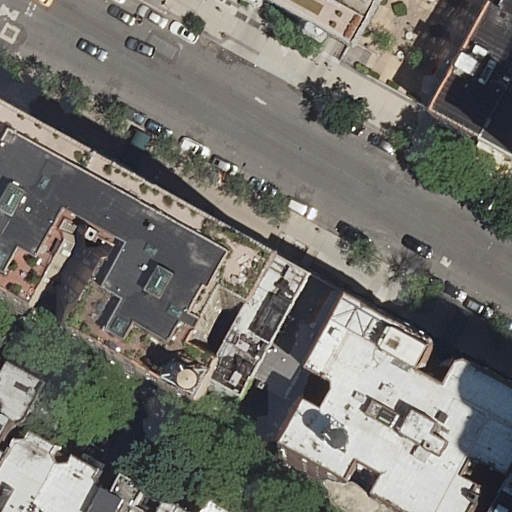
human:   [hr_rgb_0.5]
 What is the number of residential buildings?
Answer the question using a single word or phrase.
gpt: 14

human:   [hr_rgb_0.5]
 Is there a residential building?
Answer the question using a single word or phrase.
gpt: yes

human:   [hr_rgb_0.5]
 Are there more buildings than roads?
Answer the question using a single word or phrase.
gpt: yes

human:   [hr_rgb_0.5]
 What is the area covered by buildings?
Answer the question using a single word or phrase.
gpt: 2207m2

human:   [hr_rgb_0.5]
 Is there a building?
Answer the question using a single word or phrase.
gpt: yes

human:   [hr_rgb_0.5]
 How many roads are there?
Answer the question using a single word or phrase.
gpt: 1

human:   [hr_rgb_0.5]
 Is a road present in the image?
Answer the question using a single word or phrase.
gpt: yes

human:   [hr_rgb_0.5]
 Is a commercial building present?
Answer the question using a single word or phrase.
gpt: no

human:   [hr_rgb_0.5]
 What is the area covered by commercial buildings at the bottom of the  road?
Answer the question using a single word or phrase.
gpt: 0m2

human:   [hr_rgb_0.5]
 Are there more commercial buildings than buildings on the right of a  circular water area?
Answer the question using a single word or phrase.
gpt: no

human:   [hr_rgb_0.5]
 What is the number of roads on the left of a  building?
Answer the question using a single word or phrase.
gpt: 1

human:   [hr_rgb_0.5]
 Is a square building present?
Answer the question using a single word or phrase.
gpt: no

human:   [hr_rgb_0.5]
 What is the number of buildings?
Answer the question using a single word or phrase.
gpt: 14

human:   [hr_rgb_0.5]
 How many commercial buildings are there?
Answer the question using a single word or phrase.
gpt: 0

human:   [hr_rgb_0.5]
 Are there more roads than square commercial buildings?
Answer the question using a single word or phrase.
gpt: yes

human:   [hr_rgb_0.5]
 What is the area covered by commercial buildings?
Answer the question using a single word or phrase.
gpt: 0m2

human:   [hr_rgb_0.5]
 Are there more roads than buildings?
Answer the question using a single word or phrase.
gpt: no

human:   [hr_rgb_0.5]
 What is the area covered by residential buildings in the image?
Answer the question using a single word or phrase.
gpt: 2207m2

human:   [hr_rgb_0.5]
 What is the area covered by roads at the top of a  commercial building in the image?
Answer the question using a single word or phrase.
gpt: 0m2

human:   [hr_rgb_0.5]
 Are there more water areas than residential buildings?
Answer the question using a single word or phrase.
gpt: no

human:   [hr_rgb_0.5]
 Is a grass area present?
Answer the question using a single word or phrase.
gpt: no

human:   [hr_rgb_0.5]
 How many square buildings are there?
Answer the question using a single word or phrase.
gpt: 0

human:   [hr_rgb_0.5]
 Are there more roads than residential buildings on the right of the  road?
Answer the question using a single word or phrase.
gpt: no

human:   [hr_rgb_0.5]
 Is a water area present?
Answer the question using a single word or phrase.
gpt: no

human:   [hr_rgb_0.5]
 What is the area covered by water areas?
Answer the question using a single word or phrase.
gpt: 0m2

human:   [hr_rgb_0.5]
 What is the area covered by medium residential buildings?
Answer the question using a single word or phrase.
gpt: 1979m2

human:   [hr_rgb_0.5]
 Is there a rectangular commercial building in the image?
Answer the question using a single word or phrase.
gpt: no

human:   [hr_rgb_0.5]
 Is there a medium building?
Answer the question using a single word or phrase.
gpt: yes

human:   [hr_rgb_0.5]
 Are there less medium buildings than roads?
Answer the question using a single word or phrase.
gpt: no

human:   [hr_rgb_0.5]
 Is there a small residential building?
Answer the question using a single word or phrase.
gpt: yes

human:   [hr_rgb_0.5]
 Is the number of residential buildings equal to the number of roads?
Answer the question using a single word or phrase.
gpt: no

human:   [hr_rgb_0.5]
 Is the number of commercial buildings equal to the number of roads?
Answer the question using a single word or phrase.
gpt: no

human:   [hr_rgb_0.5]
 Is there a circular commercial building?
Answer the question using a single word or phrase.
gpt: no

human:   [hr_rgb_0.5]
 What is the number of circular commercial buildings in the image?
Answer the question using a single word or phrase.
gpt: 0

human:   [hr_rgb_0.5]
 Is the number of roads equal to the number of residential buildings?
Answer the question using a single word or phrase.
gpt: no

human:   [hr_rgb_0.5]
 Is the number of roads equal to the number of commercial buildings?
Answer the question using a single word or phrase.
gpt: no

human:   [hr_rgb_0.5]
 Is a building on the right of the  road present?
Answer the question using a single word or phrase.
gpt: yes

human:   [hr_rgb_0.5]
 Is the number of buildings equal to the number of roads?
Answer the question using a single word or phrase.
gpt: no

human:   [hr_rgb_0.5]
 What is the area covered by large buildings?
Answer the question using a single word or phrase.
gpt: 0m2

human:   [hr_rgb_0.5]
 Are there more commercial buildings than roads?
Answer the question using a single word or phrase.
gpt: no

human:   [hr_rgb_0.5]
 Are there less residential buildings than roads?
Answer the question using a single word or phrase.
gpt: no

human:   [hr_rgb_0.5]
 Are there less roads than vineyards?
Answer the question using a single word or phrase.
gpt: no

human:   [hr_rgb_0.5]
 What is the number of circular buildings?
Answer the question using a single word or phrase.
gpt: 0

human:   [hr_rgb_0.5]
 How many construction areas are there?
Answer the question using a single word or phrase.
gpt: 0

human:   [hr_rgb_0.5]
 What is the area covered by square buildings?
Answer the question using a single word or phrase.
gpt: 0m2

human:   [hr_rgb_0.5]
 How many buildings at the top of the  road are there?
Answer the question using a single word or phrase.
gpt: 2

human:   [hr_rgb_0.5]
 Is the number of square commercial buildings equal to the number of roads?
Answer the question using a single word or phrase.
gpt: no

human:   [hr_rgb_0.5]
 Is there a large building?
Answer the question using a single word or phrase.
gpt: no

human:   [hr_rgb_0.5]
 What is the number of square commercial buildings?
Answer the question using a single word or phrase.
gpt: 0

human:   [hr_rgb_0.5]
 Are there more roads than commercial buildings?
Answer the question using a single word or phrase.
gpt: yes

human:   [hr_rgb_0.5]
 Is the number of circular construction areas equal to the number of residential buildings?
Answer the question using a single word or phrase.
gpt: no

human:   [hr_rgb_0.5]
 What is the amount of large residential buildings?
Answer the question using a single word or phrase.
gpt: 0

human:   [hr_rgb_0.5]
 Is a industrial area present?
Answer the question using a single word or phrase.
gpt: no

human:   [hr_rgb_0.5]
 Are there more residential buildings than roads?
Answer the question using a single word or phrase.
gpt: yes

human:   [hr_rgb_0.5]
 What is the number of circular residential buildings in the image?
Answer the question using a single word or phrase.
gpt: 0

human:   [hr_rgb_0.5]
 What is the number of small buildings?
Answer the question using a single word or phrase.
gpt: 6

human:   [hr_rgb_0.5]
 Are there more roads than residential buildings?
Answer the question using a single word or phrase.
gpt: no

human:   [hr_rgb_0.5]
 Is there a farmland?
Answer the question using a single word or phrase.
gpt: no

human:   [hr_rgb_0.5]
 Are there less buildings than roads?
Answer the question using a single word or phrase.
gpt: no

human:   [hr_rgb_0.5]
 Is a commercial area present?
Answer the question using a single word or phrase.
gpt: no

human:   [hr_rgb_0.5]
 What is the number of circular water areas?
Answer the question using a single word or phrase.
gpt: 0

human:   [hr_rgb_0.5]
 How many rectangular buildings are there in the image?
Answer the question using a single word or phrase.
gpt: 10

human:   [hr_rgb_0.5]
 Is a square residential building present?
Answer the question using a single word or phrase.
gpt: no

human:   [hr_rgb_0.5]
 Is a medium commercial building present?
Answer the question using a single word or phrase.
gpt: no